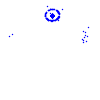
Particle: pion